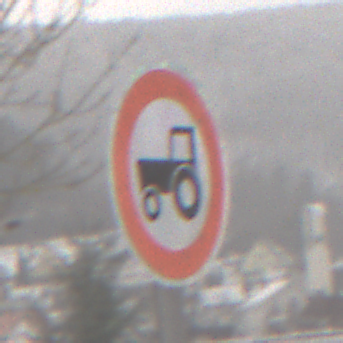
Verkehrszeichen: VerbotKraftfahrzeugeZuegeNichtSchneller25
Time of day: Midday
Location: Outdoor (Nature)
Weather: Overcast
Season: Winter
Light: Natural